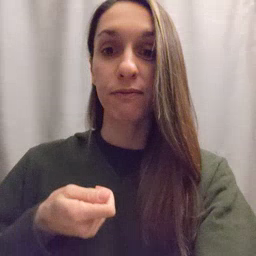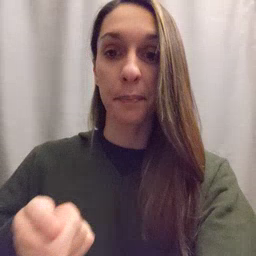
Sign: vacuum